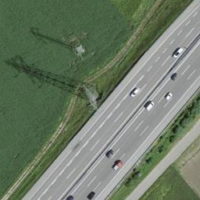
EUNIS habitat code: 57
Species observed at this site:
Milvus migrans